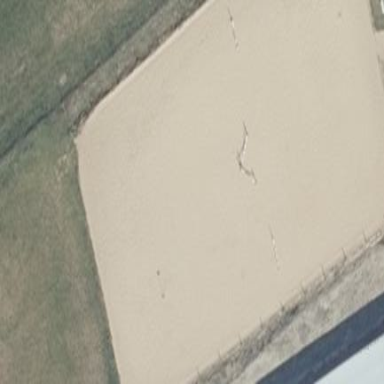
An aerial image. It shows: Equestrian sport pitch with sandy surface.